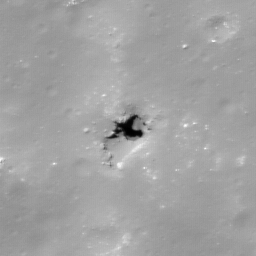
Pit: Jackson 2b
Host crater: Jackson
Host type: impact_melt
Lunar coordinates: latitude 22.497, longitude 196.281